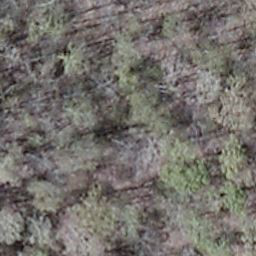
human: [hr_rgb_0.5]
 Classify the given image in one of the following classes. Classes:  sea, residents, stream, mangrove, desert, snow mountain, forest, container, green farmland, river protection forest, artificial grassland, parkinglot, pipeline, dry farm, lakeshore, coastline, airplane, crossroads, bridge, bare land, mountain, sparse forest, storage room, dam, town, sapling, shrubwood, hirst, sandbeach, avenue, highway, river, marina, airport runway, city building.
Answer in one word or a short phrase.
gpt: shrubwood